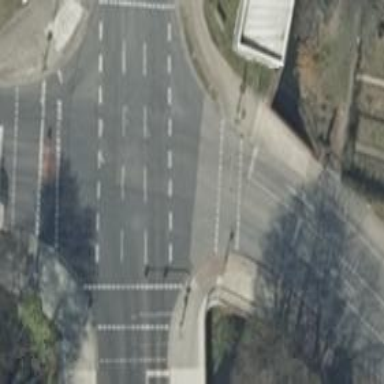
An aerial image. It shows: Road with traffic signals at crossing.